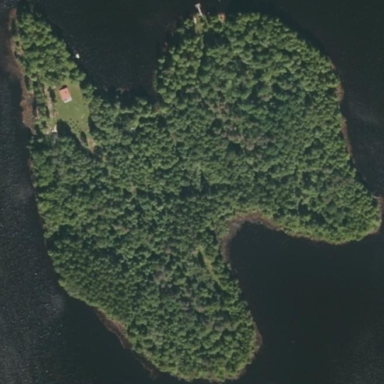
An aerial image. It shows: Islet.